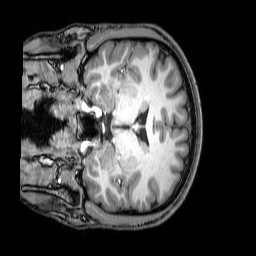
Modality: T1w
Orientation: coronal
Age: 23
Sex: male